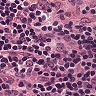
Metastatic tissue present: no